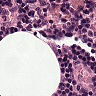
Metastatic tissue present: no